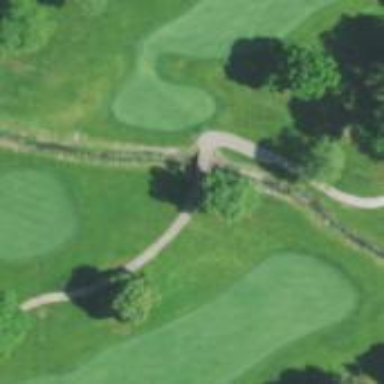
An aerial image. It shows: Path bridge on golf course.